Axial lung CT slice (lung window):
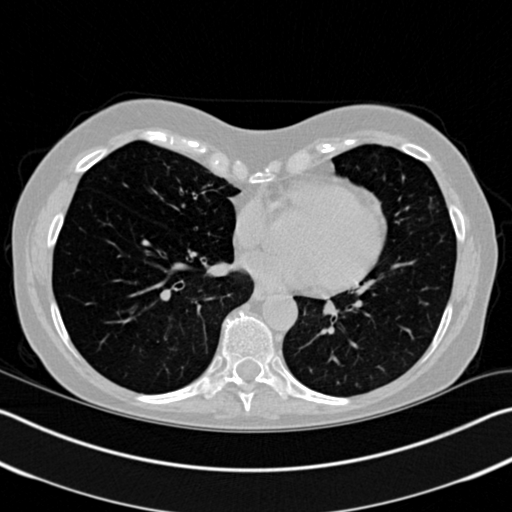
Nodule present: no